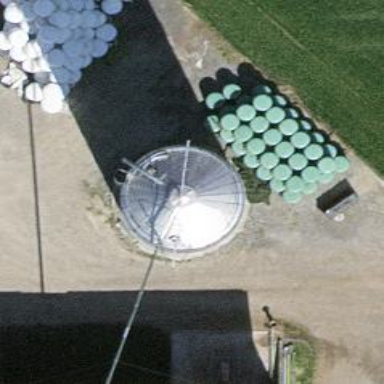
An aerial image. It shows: Building with storage tank.